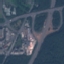
Label: Highway